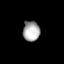
Tissue: lung
Cell type: Epithelial cells
Senescence score: 0.07643
Nuclear area (px): 335
Mean DAPI intensity: 168.248